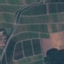
Land use / land cover: PermanentCrop